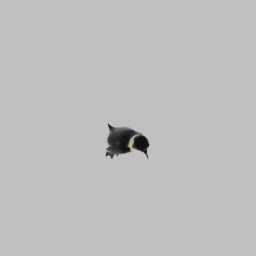
Label: animals